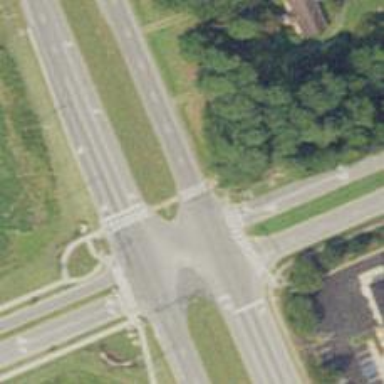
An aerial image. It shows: Zebra crossing on the road.